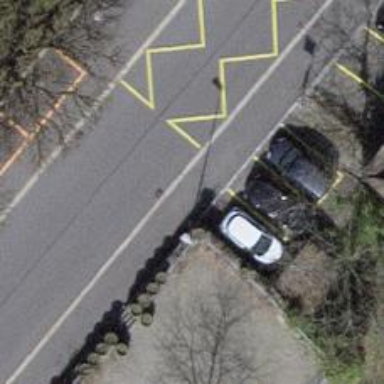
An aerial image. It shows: Asphalt sidewalk.